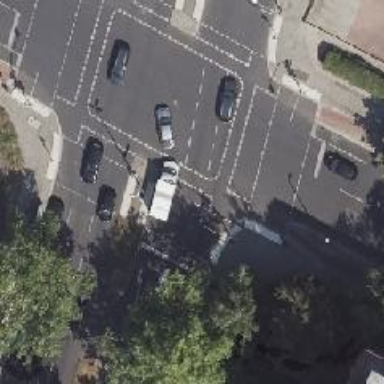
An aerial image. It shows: Footway crossing equipped with traffic signals.